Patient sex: M
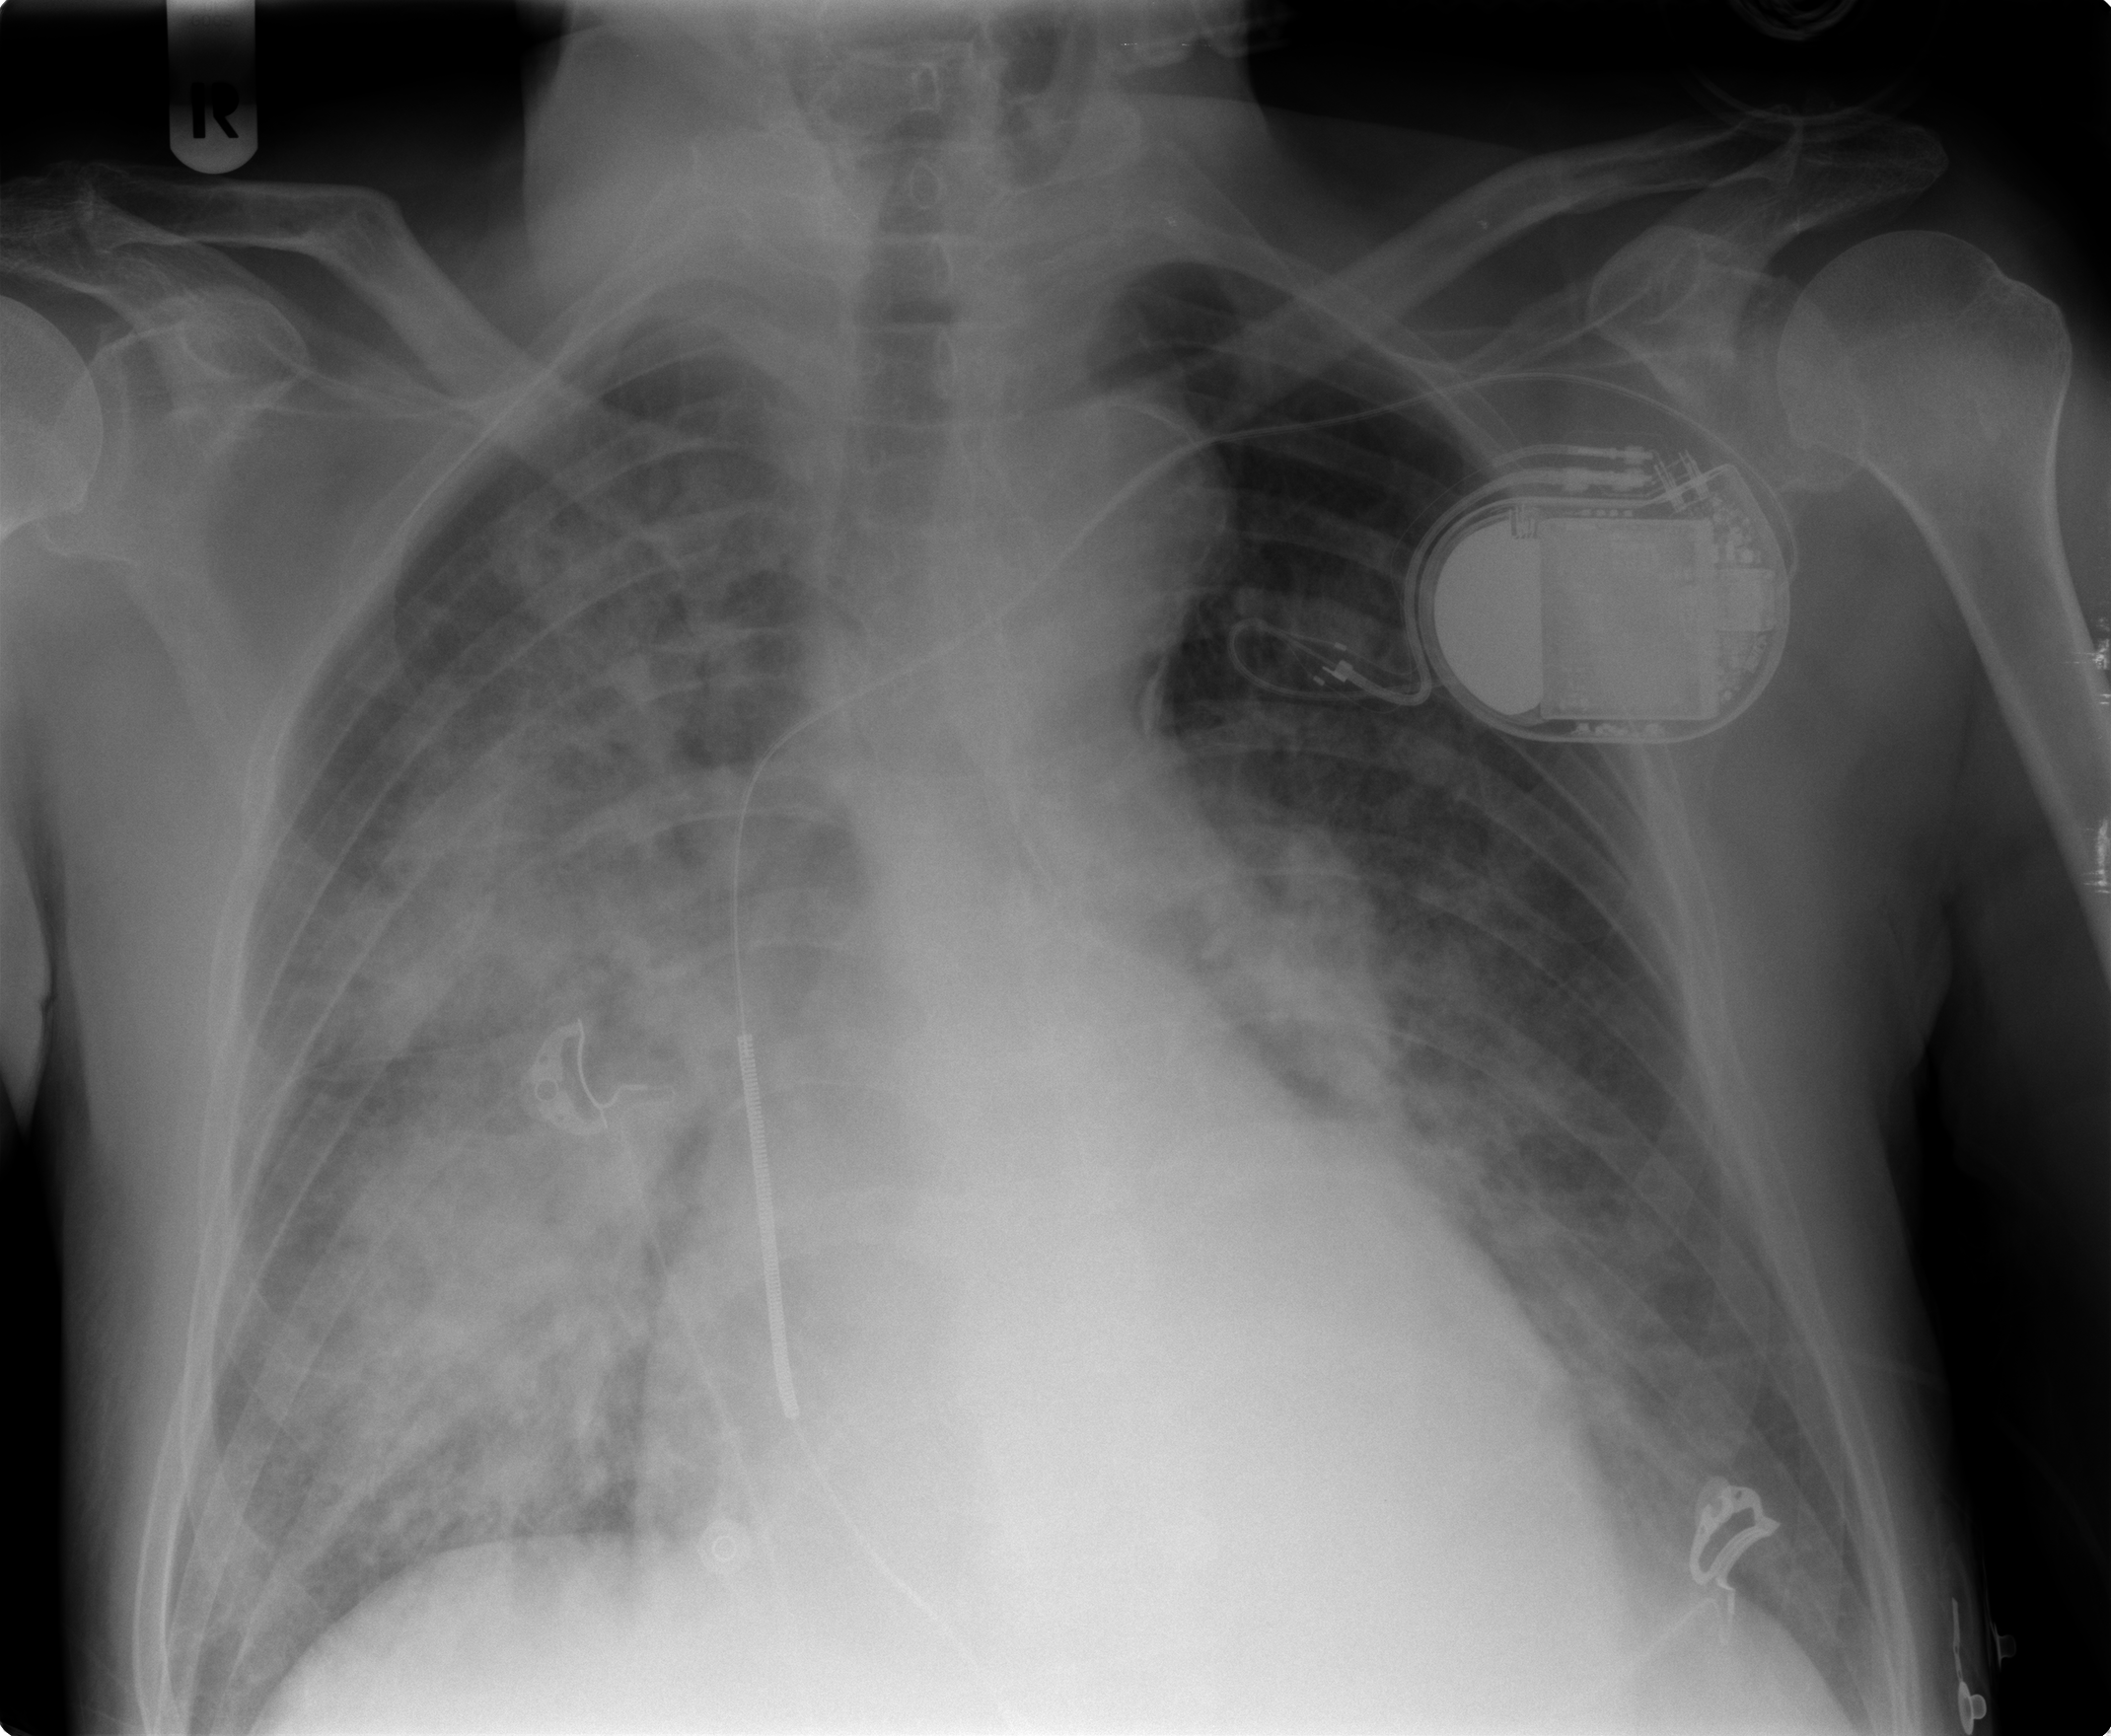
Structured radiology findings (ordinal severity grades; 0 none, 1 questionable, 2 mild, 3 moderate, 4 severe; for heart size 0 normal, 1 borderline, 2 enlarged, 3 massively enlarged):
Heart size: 2
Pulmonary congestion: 2
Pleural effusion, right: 1
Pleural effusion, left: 1
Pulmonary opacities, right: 4
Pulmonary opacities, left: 2
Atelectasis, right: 3
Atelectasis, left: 2